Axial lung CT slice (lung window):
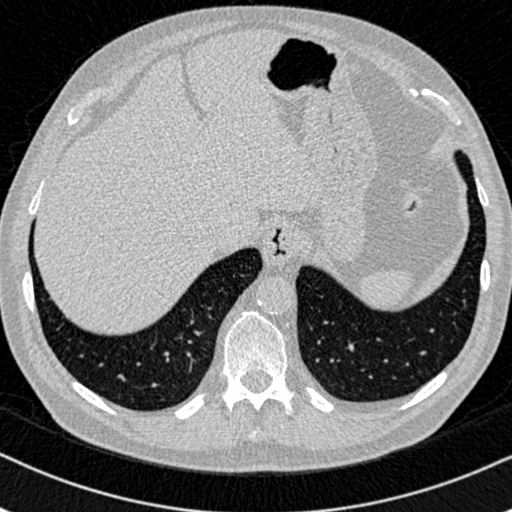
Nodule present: no